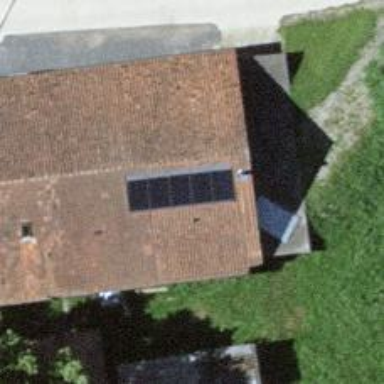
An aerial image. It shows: Solar photovoltaic panel generator.